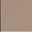
Piece: xx